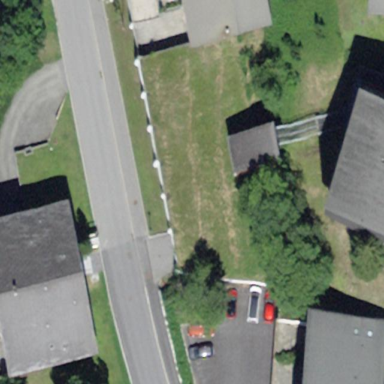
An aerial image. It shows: Parking area.